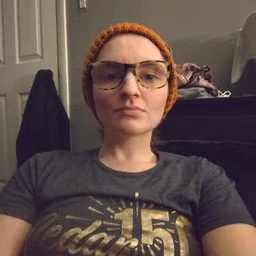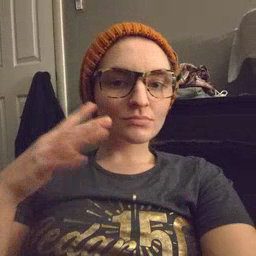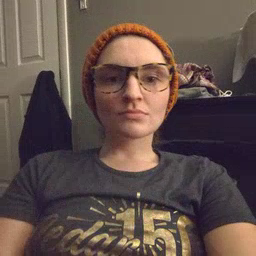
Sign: noisy